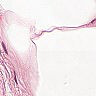
Metastatic tissue present: no